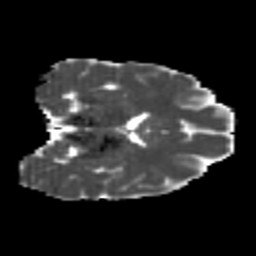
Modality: MD
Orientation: coronal
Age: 25
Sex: female
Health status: healthy
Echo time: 0.074 s